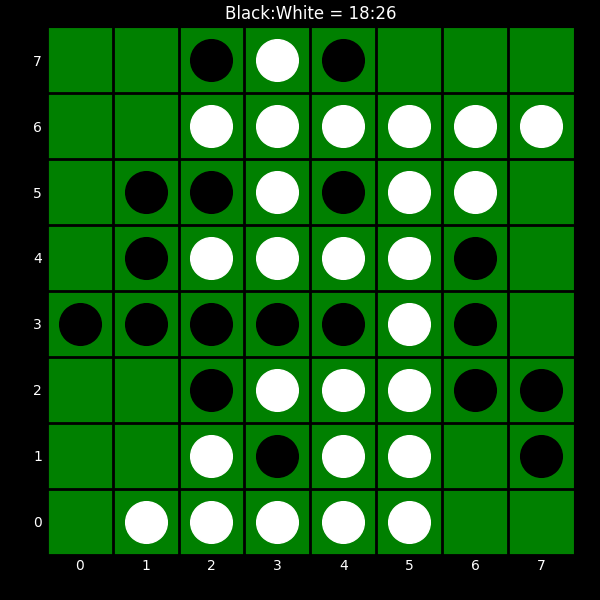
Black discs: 18
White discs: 26